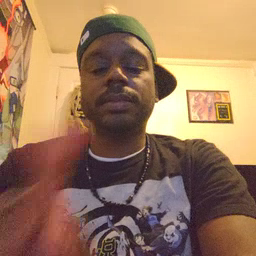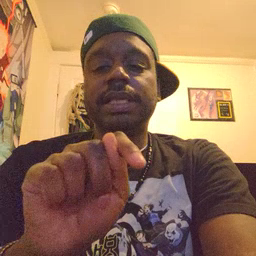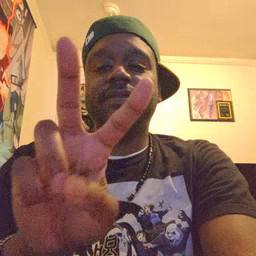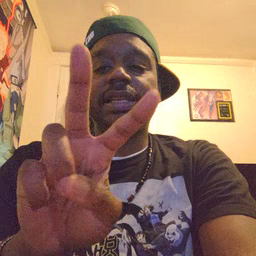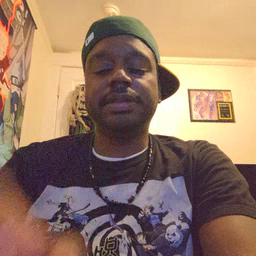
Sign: TV